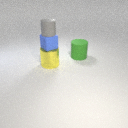
small blue rubber cube above large yellow metal cylinder